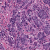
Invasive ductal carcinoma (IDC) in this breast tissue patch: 1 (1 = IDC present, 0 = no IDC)